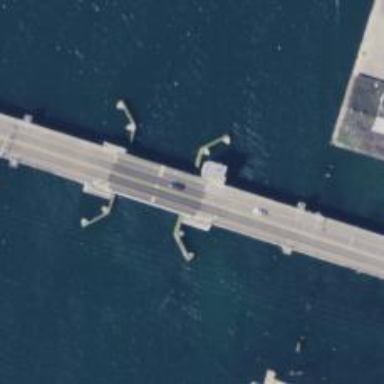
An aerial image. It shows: Movable bascule bridge over asphalt secondary road.